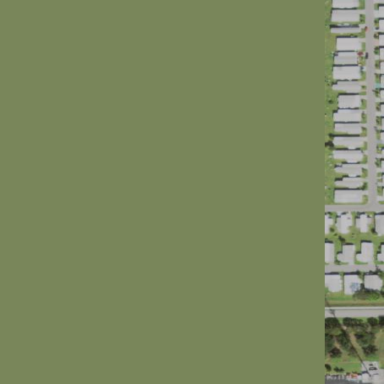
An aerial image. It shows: Residential area designated as trailer park.